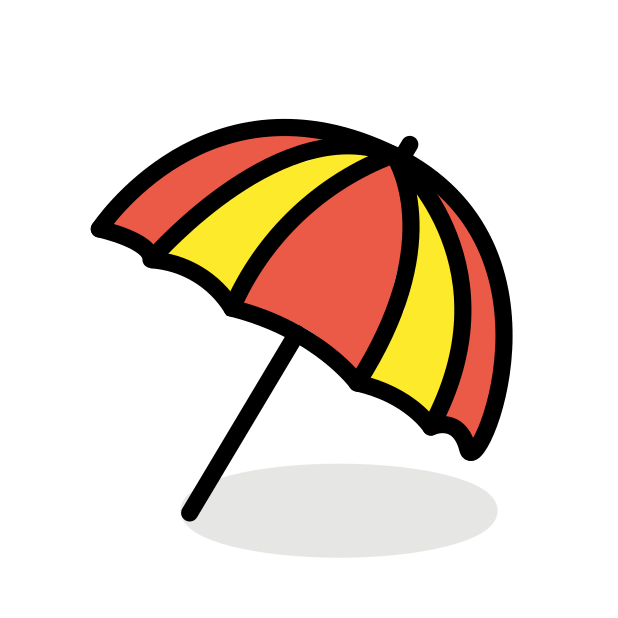
Emoji: ⛱
Name: umbrella on ground
Unicode: 0x26f1